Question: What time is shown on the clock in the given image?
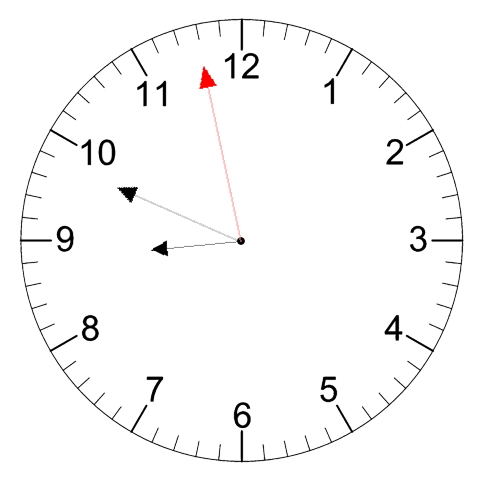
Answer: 08:48:58